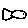
Label: fish